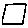
Label: square